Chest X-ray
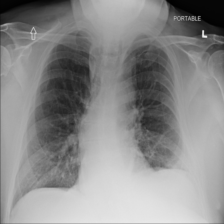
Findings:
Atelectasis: positive
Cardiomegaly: negative
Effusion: negative
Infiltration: negative
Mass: negative
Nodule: negative
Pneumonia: negative
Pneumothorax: negative
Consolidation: negative
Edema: negative
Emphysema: negative
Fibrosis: negative
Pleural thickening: negative
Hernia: negative